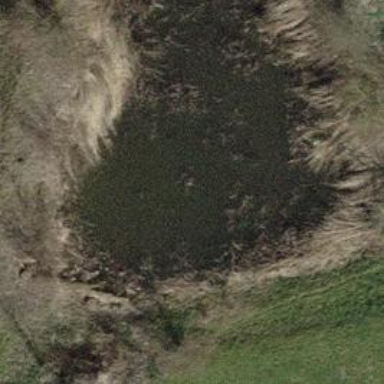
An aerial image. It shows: Pond surrounded by natural water.